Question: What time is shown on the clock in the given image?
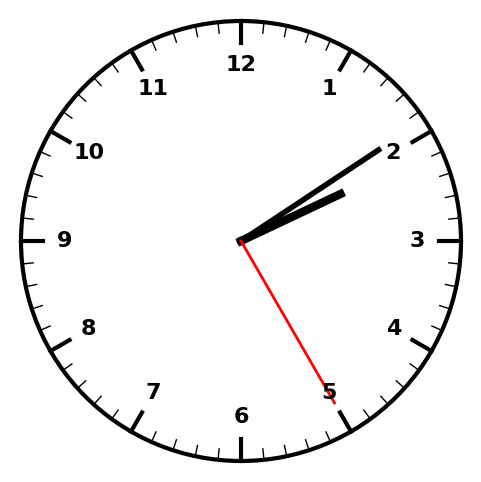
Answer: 02:09:25